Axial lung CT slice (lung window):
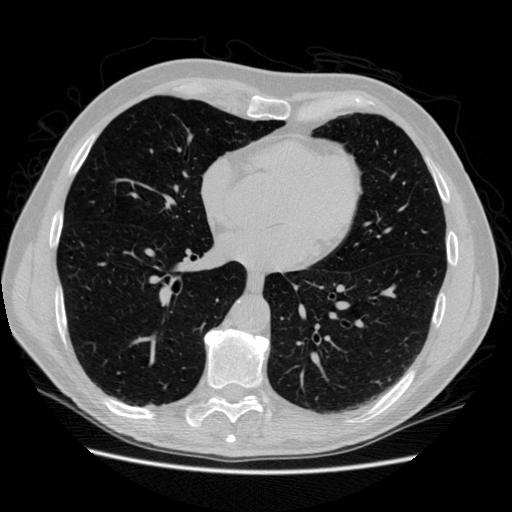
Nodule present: no